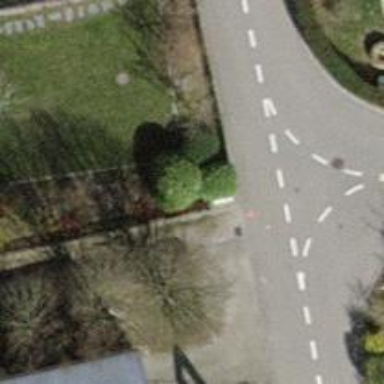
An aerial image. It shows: Street cabinet.